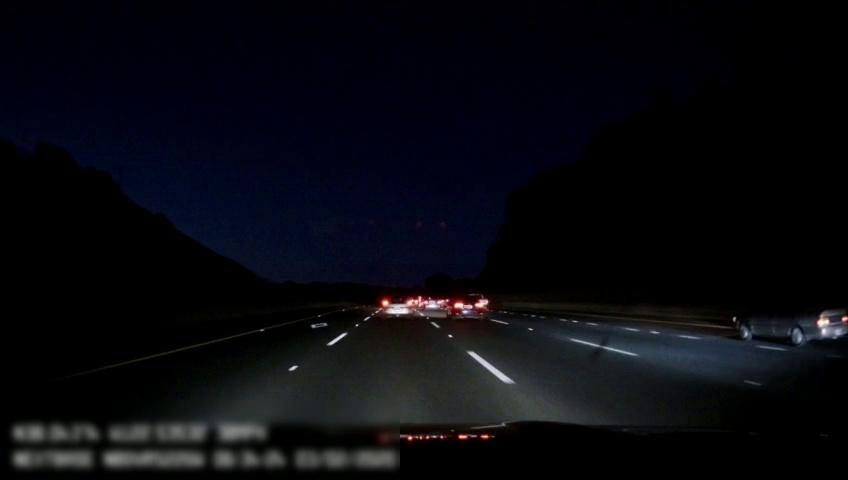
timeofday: Night
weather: Other
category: Drivable Space
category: Vehicles | SUV
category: Vehicles | Car
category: Vehicles | SUV
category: Vehicles | Car
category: Vehicles | Truck
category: Lanes | Alternate Lane
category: Lanes | Current Lane
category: Lanes | Current Lane
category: Lanes | Alternate Lane
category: Lanes | Alternate Lane
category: Lanes | Alternate Lane